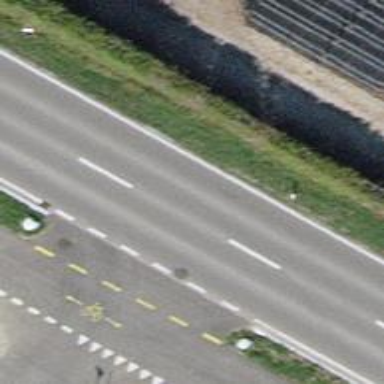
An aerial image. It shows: Primary road with asphalt surface.